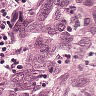
Metastatic tissue present: yes